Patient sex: F
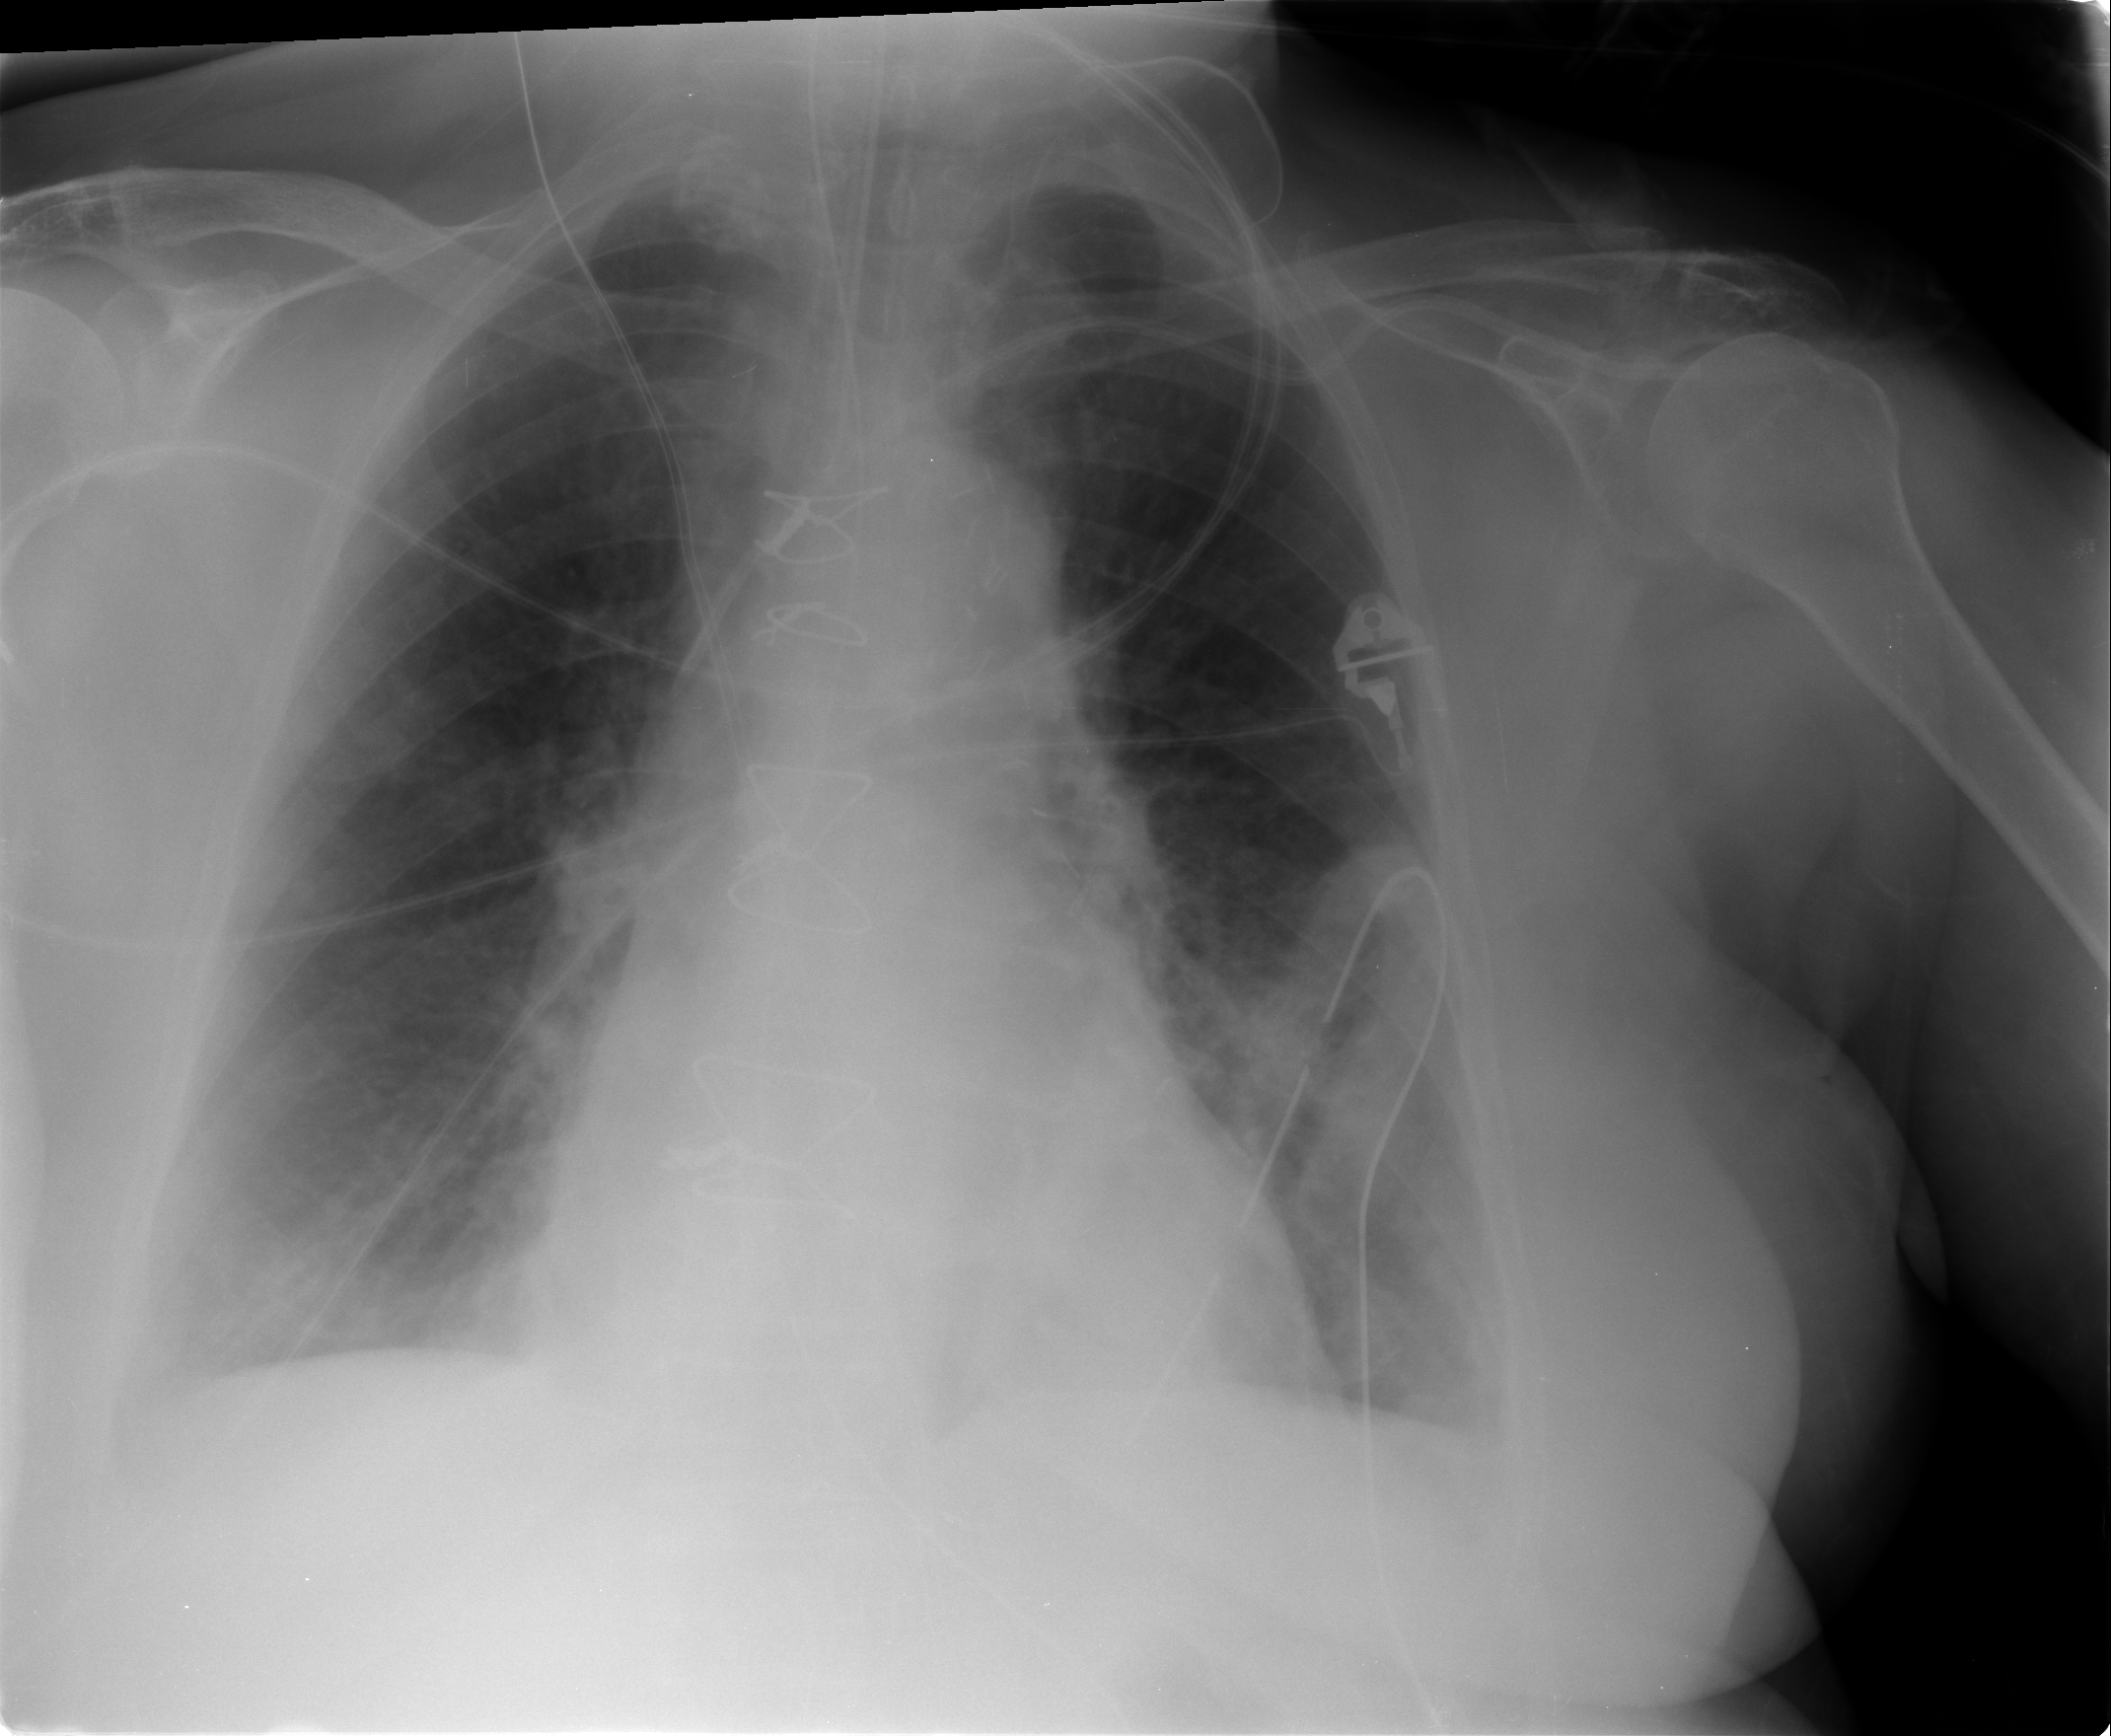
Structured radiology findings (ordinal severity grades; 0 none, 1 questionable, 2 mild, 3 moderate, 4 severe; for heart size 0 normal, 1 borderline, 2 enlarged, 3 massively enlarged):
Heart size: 2
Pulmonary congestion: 1
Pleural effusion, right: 1
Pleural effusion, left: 2
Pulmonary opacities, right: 0
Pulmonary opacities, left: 1
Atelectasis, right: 2
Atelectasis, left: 2